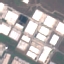
Label: Industrial